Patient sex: M
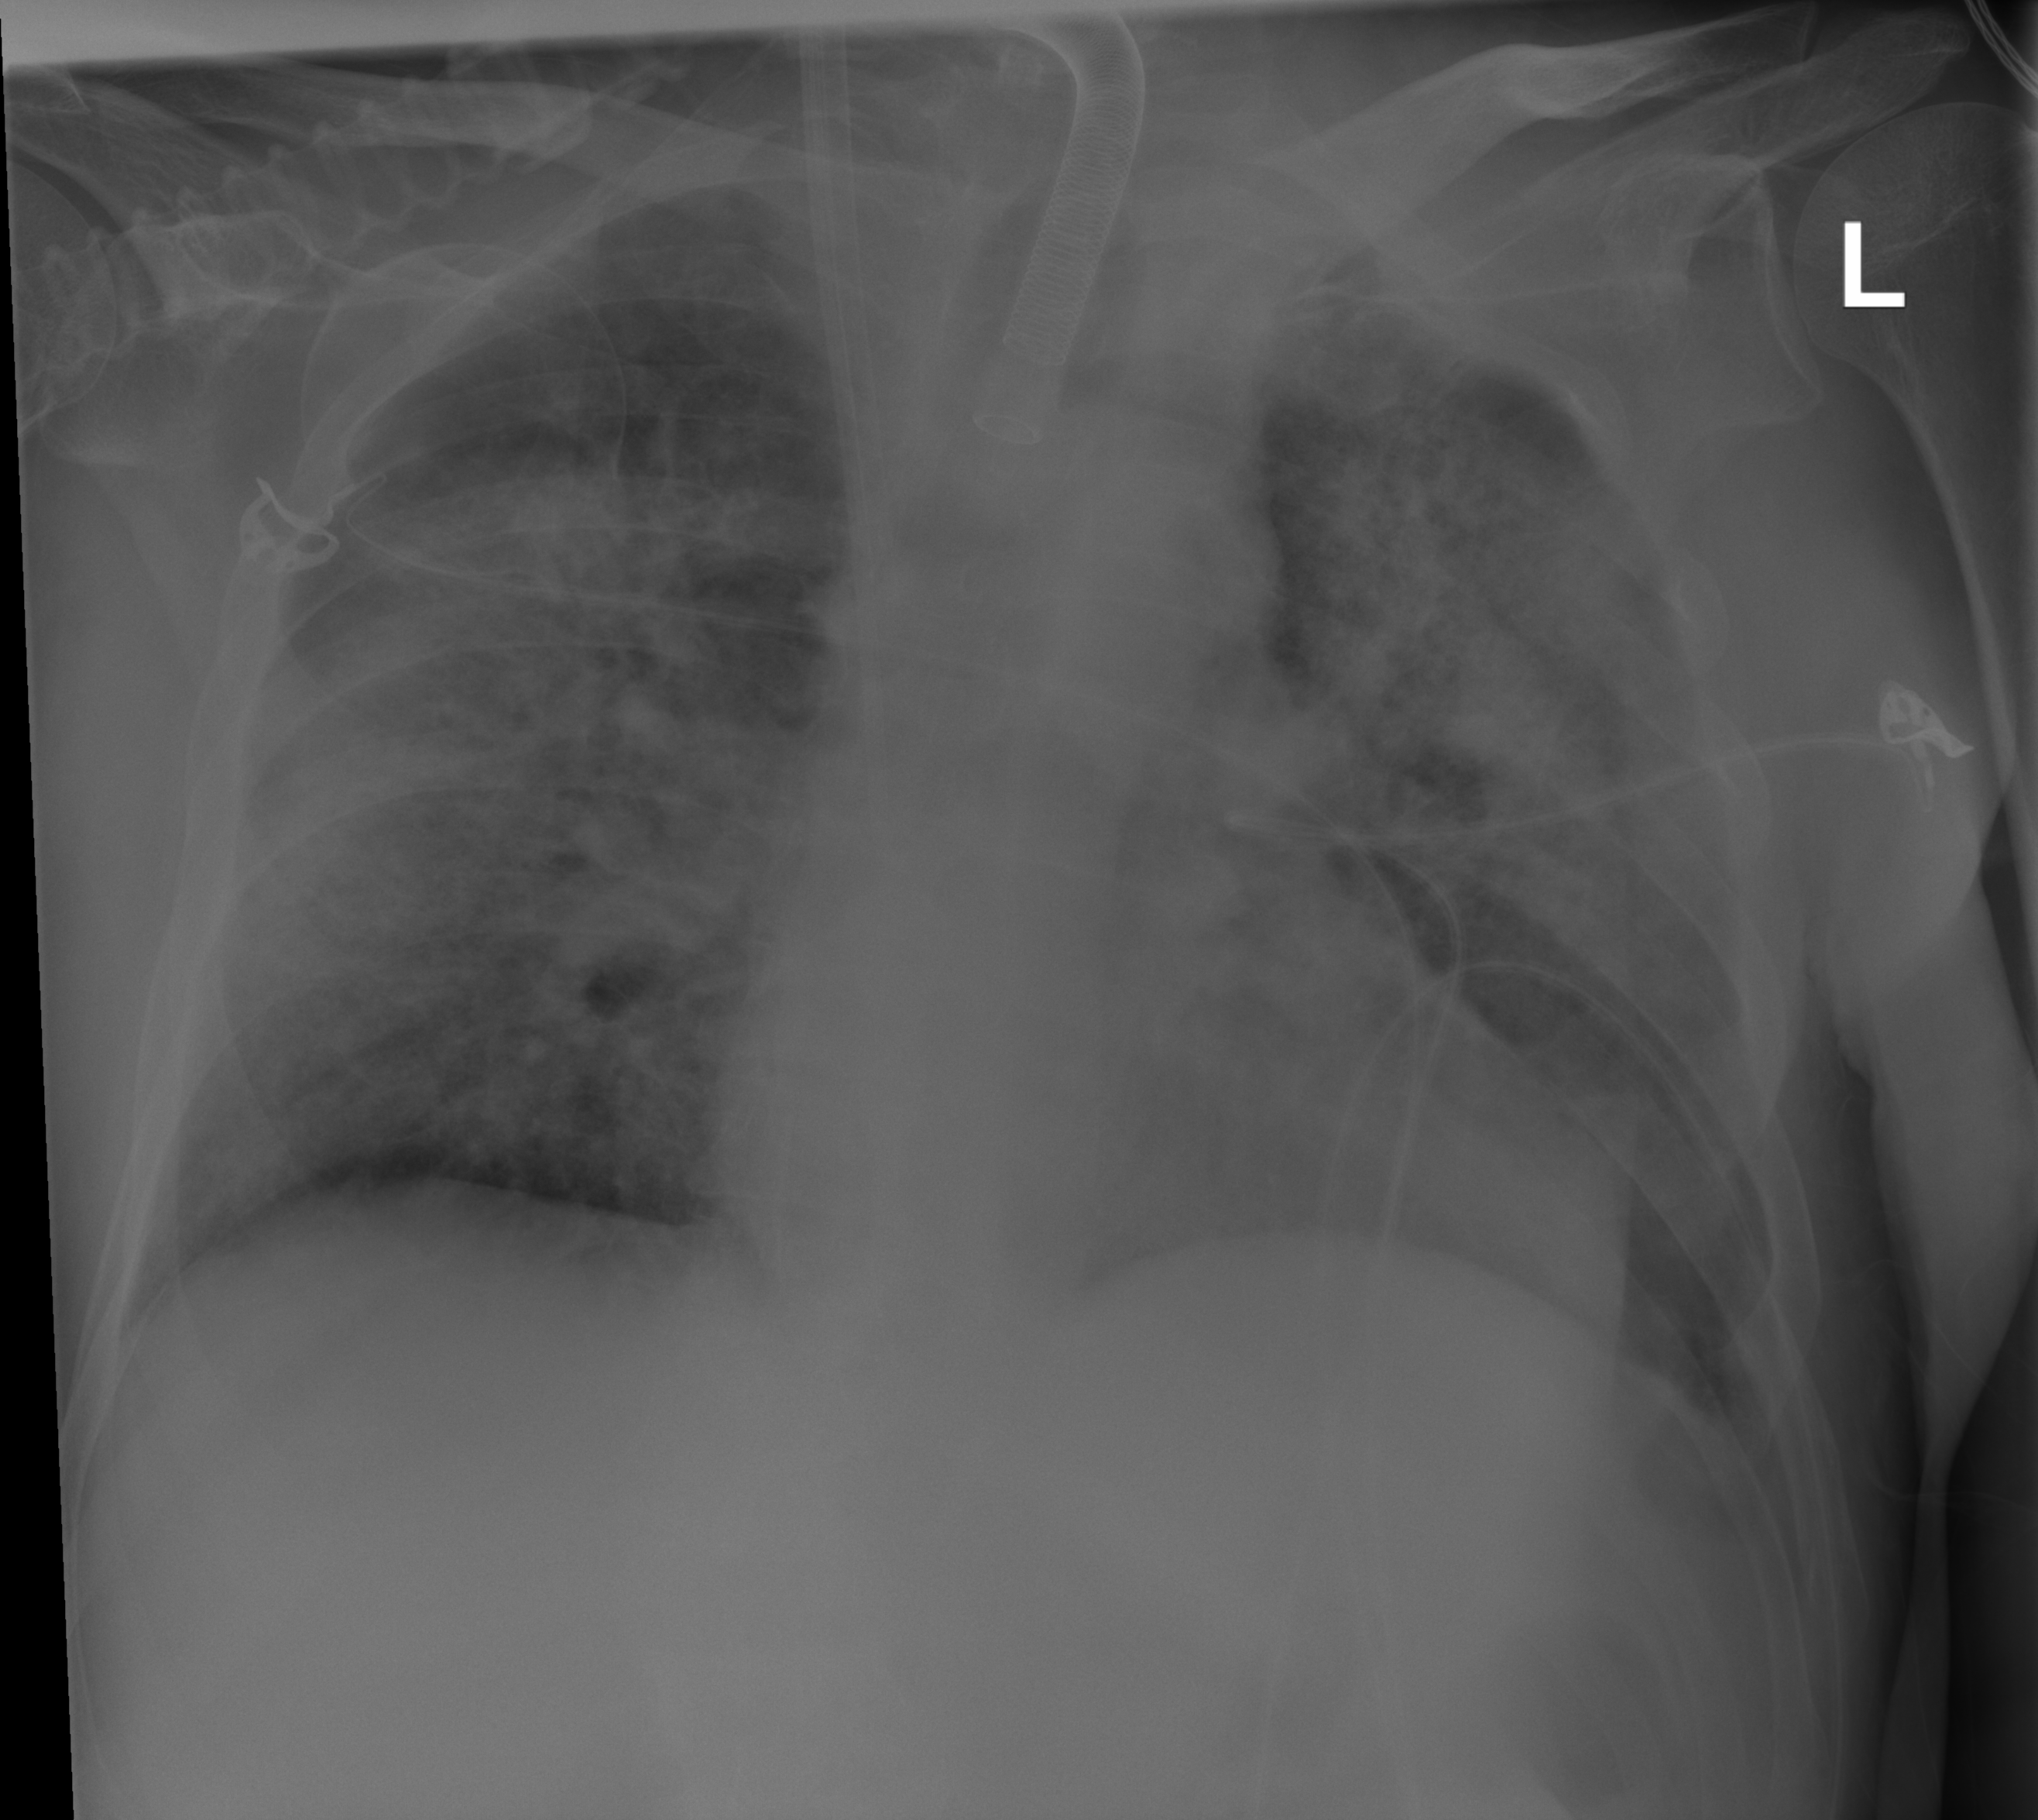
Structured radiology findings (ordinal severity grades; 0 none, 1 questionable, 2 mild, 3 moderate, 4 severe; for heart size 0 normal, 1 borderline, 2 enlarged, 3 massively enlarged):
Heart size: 1
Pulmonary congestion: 2
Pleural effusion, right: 0
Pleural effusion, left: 0
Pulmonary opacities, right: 3
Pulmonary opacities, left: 3
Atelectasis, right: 2
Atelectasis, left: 2